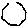
Label: hexagon